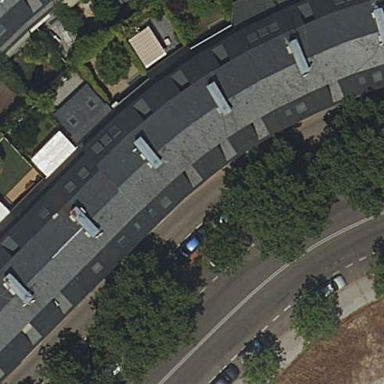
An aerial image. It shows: Terrace building.